Question: I use Google Chart in order to build some graphichs together with text description.
On the first iteration I used small "title" for each graph type and that was looking well. But at some point I've added total value for each graph... and text started to be wrapped.
Is there any way to prevent text wrapping (see the right portion of the chart)?
I've tried put text inside of "..." but Google chart just convert these tags into pure text.
Is there any way to move whole graph to the left and consume unused area so the right part will have more space for text?
Probably there is any other solution that will work for me?
P.S.
Please see how that looks right now on the screenshot:

P.P.S Here is JS code I use to display the graphs
'''
<script type="text/javascript" src="/js/jquery.js"></script>
<script type="text/javascript" src="/js/google/jsapi.js"></script>
<script type="text/javascript">
google.load("visualization", "1", { packages: ["corechart"] });
google.setOnLoadCallback(drawChart);
var expArray = [<%=ExperienceArray %>];
function drawChart() {
if (expArray.length > 0) {
$('#chart_div').show();
$('#MessagesDiv').hide();
var total = 0, train = 0, match = 0, ageing = 0;
for (var i = 0; i < expArray.length; i++) {
total += expArray[i][1];
train += expArray[i][2];
match += expArray[i][3];
ageing += expArray[i][4];
}
var data = google.visualization.arrayToDataTable([
['No. ', 'Total (' + total + ')', 'Training (' + train + ')', 'Matches (' + match + ')', 'Ageing (' + ageing + ')']
].concat(expArray));
var options = {
title: 'Gained experience',
allowHtml: 'true',
hAxis: { title: '', titleTextStyle: { color: 'black' } },
colors: ['#00FF00', '#6600CC', '#0000CC', '#000000']
};
var chart = new google.visualization.AreaChart(document.getElementById('chart_div'));
chart.draw(data, options);
} else {
$('#chart_div').hide();
alert("Data are absent");
}
}
</script>
<div id="chart_div" style="width: 900px; height: 500px;"></div>
'''
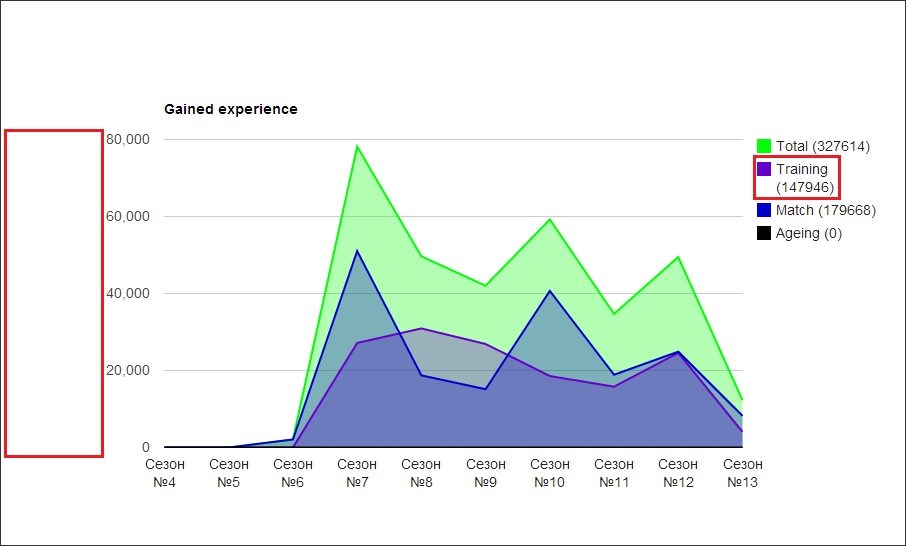
Answer: Add the following code (adjust as necessary) to your options: 'chartArea: {left: 0}'
So your options file would become this:
'''
var options = {
title: 'Gained experience',
allowHtml: 'true',
hAxis: { title: '', titleTextStyle: { color: 'black' } },
colors: ['#00FF00', '#6600CC', '#0000CC', '#000000'],
chartArea: {left: 0}
};
'''
For the legend, however, there is no trick.
When Google creates the SVG for the chart, it will split the legend in to two lines (two separate SVG text elements) so it's not easy to tweak. You can't very well fix it easily. One option is to create a separate chart with just the legend (and no chart area) which will mimic the legend, and then link the two charts together (if you want click interactivity with the legend).
Alternatively, you can reduce the font size using 'legend: {textStyle: {fontSize: 8}}' or whatever font size will prevent the text from wrapping (again, you can create an algorithm or fiddle with it until it works).
As a separate option, you can create a manual legend and use javascript to mimic click interactivity, and then you can use CSS/Javascript to format it however you want.